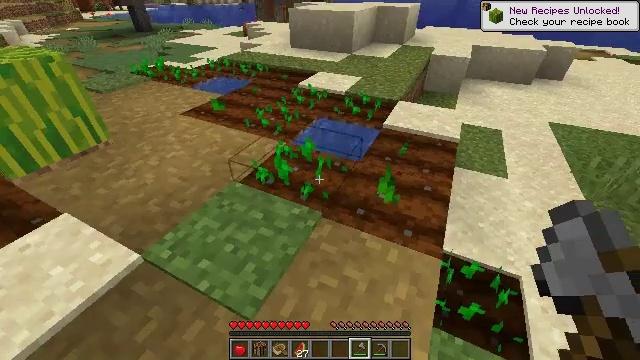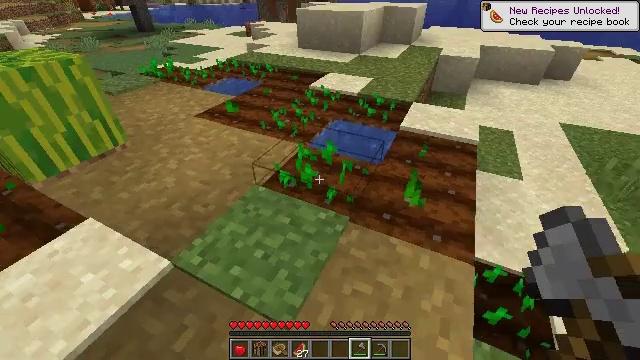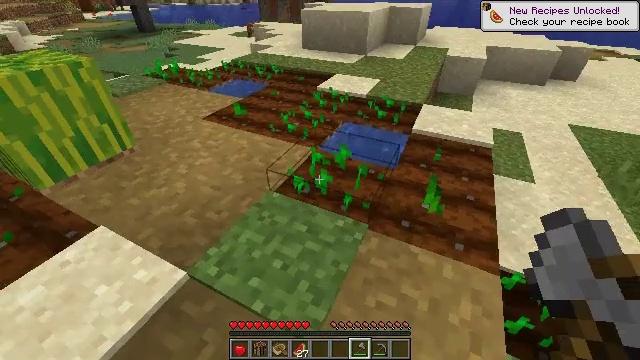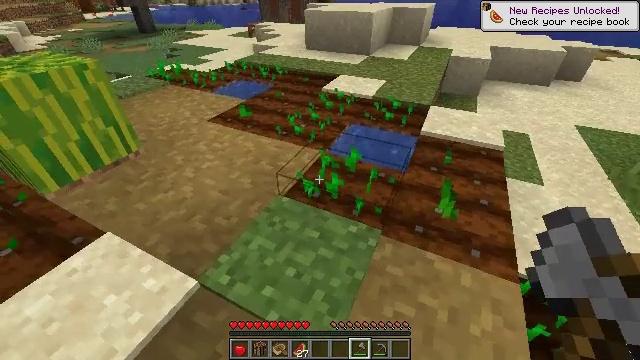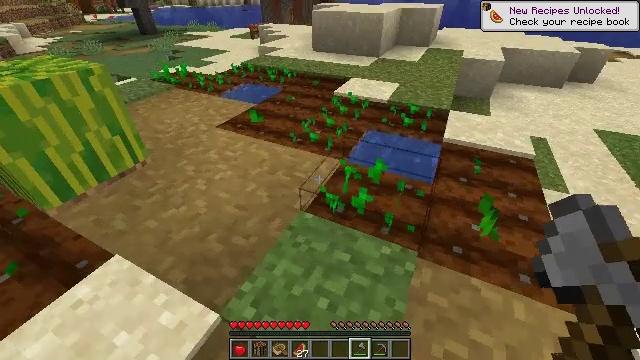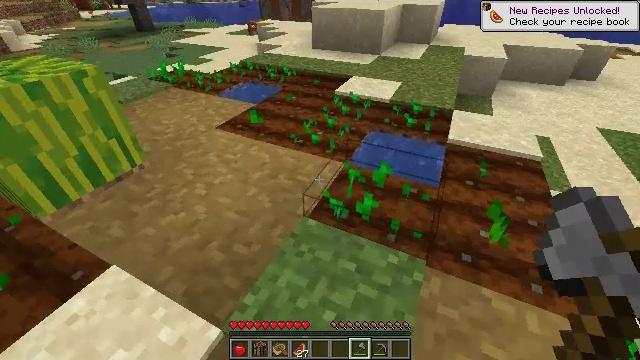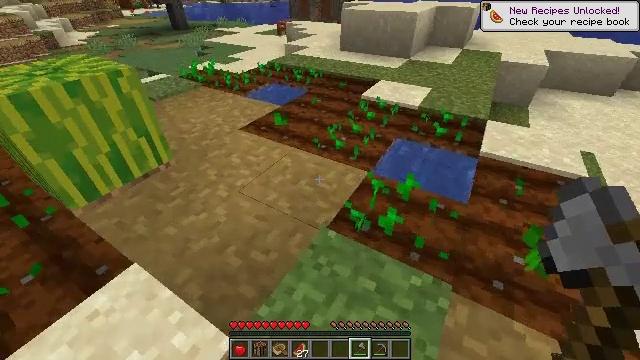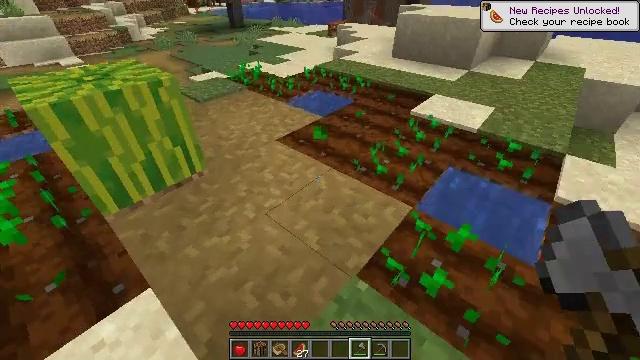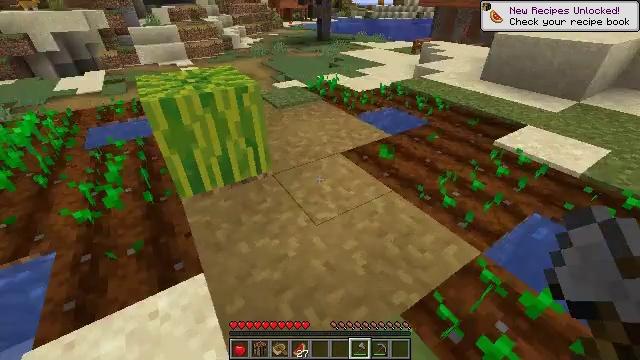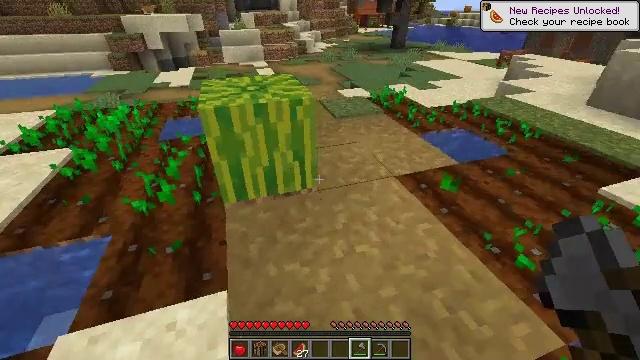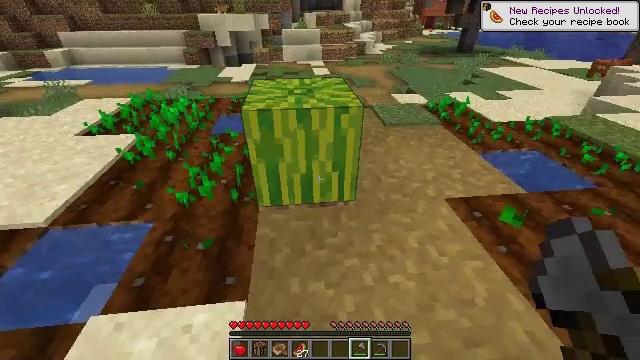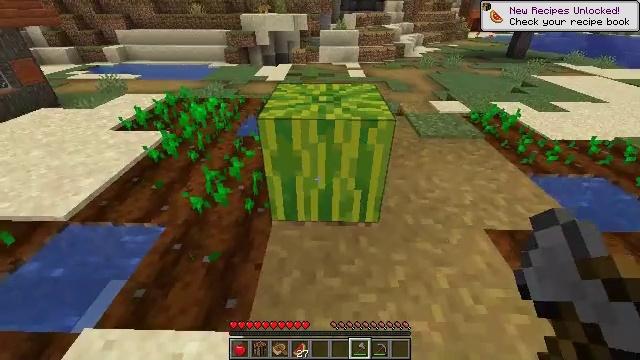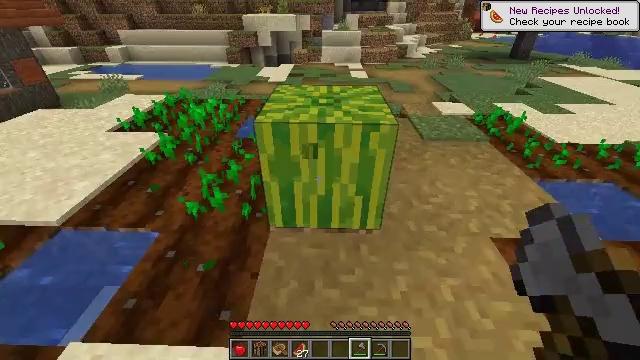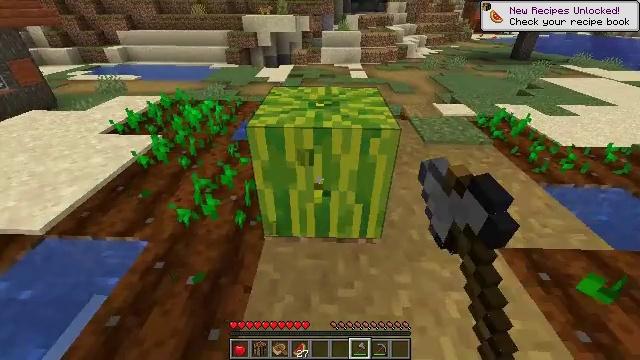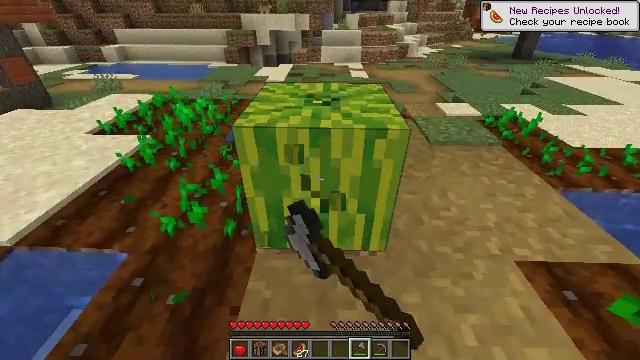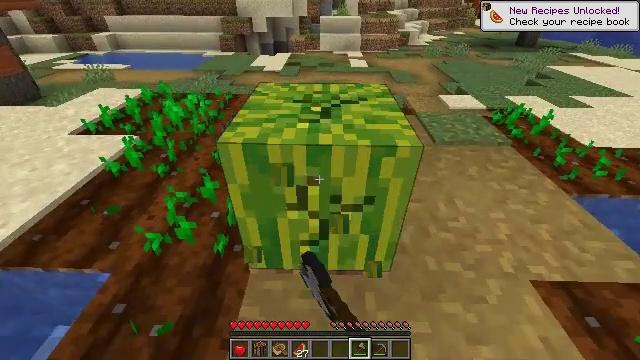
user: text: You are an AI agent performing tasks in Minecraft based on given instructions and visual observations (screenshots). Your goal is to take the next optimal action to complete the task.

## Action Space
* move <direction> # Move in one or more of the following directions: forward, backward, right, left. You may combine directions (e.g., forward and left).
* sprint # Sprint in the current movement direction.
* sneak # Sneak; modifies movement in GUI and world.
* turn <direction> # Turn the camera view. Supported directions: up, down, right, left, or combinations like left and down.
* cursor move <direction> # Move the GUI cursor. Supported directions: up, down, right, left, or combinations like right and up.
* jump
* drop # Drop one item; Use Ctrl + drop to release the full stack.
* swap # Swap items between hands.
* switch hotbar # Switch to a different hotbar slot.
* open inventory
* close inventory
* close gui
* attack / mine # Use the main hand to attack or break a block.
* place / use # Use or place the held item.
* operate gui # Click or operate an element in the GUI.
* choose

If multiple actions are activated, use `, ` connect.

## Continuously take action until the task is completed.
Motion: motion action
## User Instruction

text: Attack the melon to collect it.
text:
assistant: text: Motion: move forward and move left
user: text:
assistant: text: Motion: move forward and move left
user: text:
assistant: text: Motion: move forward and move left
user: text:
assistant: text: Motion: move forward
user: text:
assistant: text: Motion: move forward
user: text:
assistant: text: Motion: move forward, turn left
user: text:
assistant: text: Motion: move forward, turn left
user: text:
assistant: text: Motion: move forward, turn left and up
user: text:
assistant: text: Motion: move forward, turn left and up
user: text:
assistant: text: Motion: move forward, turn left
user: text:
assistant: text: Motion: move forward, turn left
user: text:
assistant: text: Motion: move forward, attack / mine
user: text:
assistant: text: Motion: move forward, attack / mine
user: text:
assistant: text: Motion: move forward, attack / mine
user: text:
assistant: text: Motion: move forward, turn down, attack / mine
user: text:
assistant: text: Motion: turn down, attack / mine
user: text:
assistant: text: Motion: turn down, attack / mine
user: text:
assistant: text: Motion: turn left and down, attack / mine
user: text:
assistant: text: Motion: attack / mine
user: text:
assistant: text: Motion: attack / mine
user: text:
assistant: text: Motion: attack / mine
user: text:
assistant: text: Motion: attack / mine
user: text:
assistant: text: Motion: no_op
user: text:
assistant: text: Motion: move forward
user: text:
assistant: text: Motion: no_op